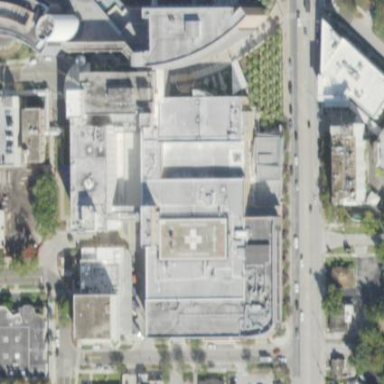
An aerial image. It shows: Building with flat roof.